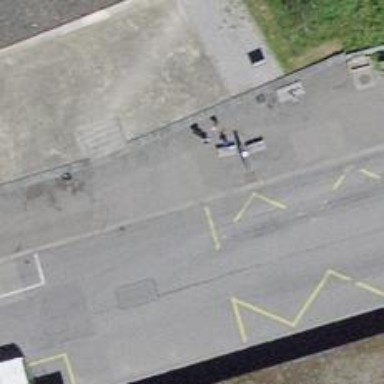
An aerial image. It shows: Bus stop with platform for public transport.